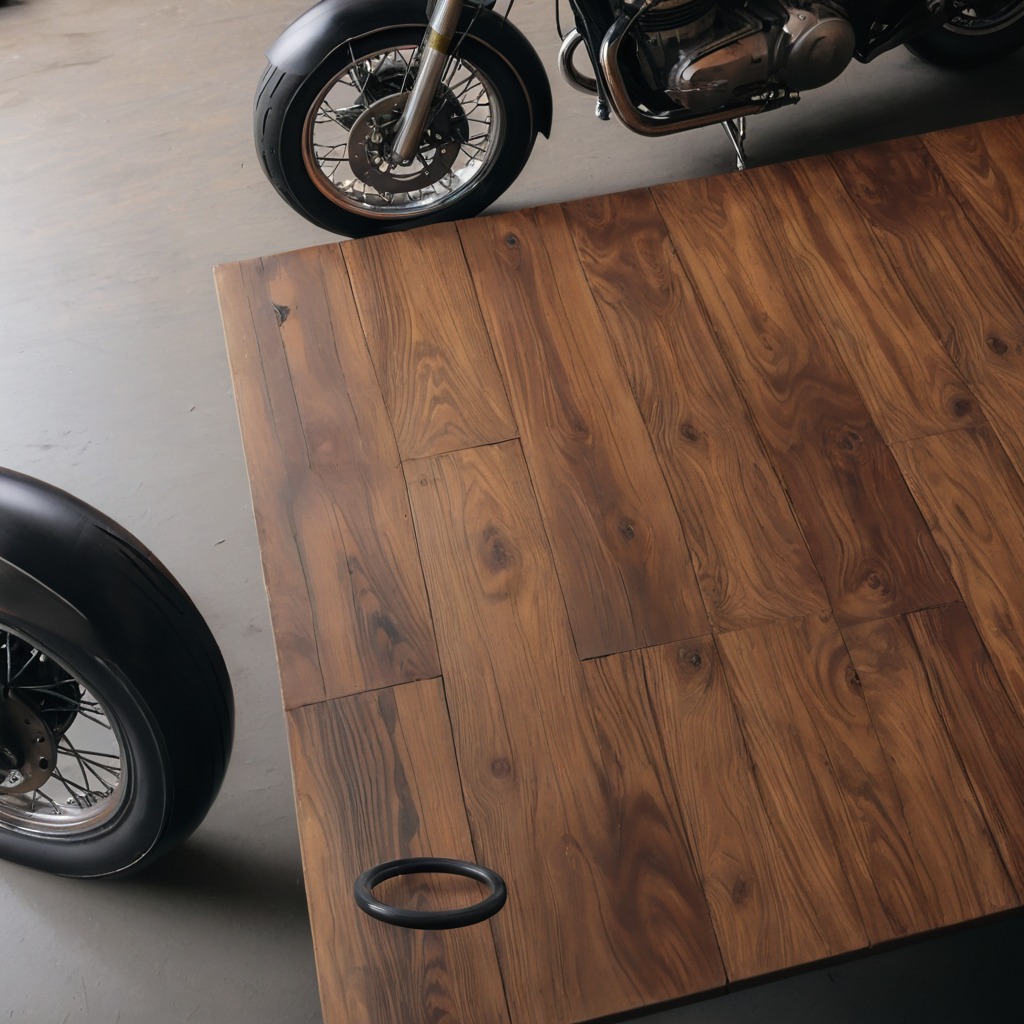
A rubber O-ring lies on an oil-spilled wooden table in a vintage motorcycle garage.